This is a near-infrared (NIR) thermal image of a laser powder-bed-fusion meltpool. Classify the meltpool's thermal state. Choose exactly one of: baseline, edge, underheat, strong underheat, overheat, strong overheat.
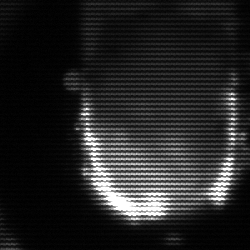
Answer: baseline